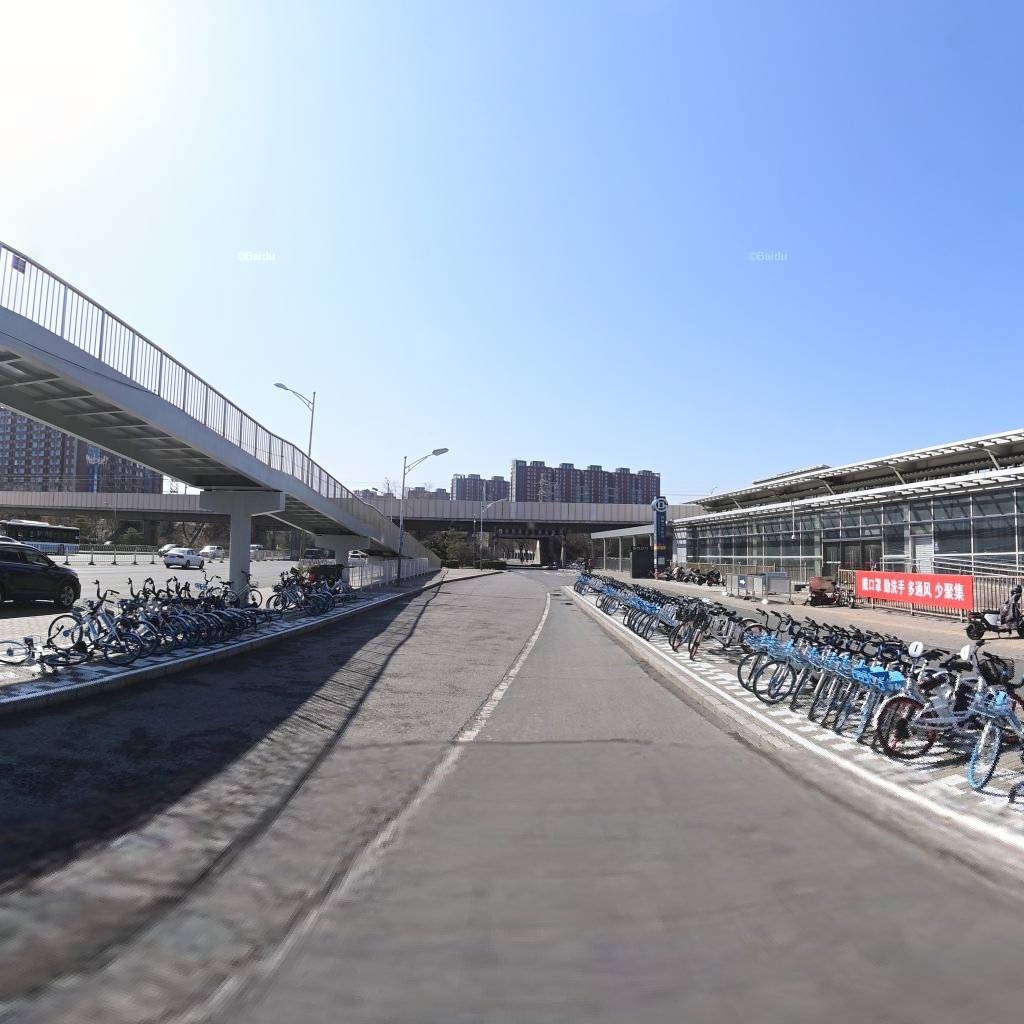
Region: Chaoyang
Road damage annotations: transverse crack, longitudinal crack